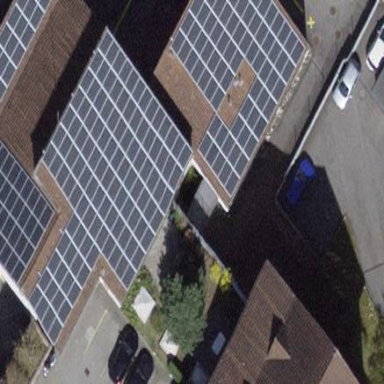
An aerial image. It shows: Solar power generator using photovoltaic method with solar photovoltaic panel types.